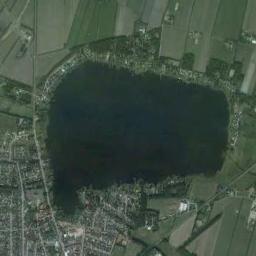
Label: lake